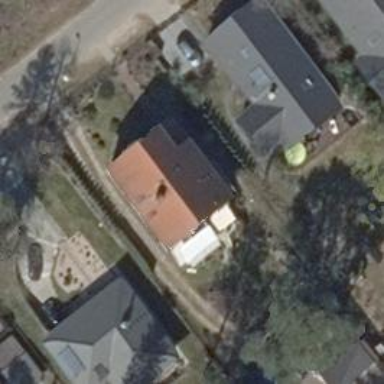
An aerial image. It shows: Detached building with gabled roof.